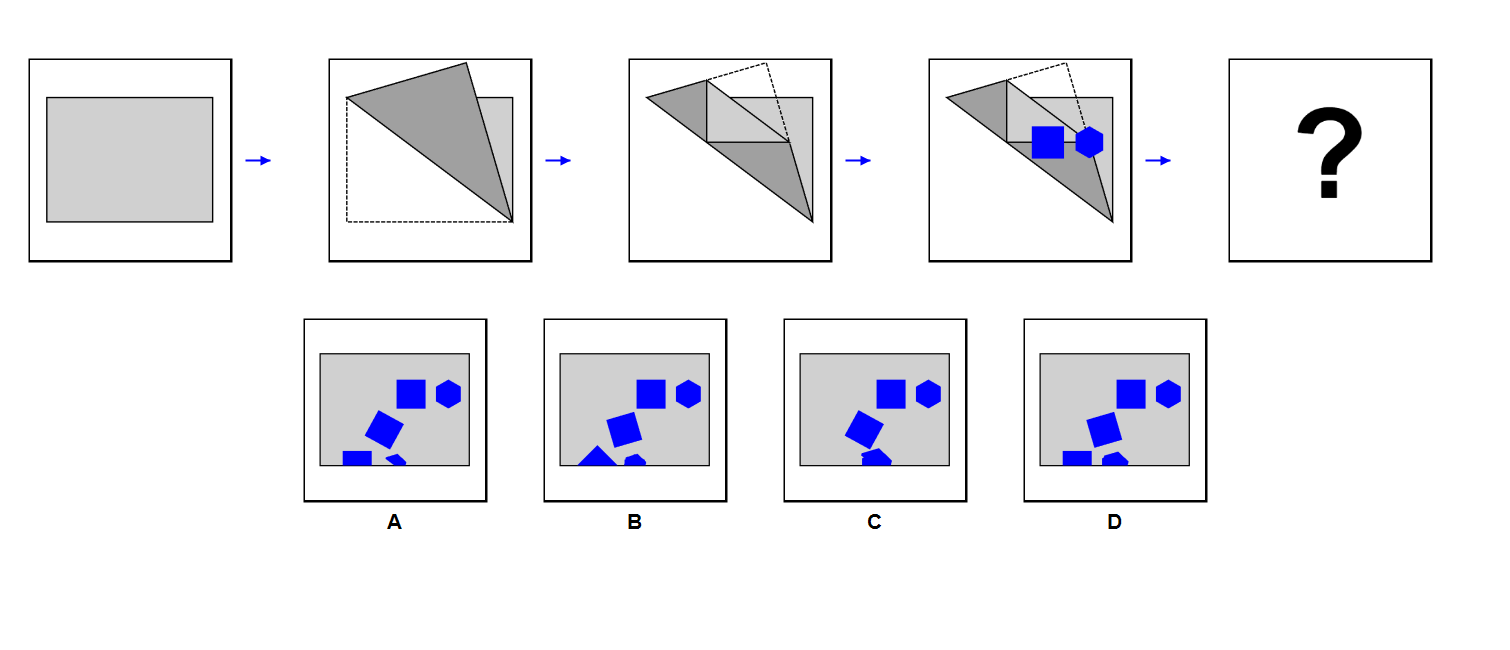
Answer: D